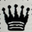
Piece: bQ